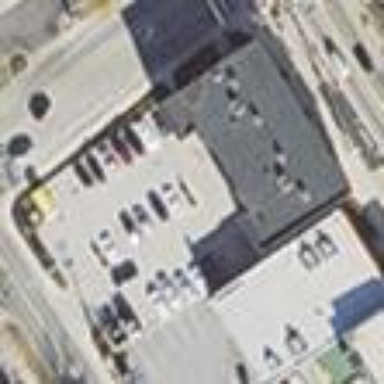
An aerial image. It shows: Retail area.